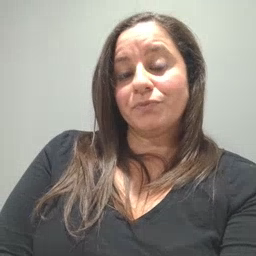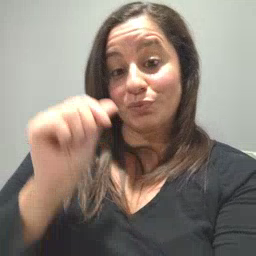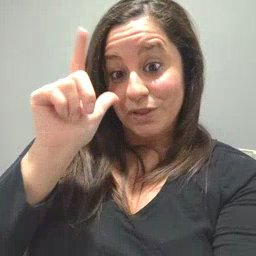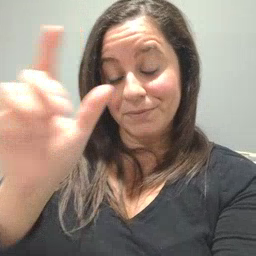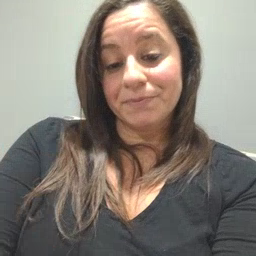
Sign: awake